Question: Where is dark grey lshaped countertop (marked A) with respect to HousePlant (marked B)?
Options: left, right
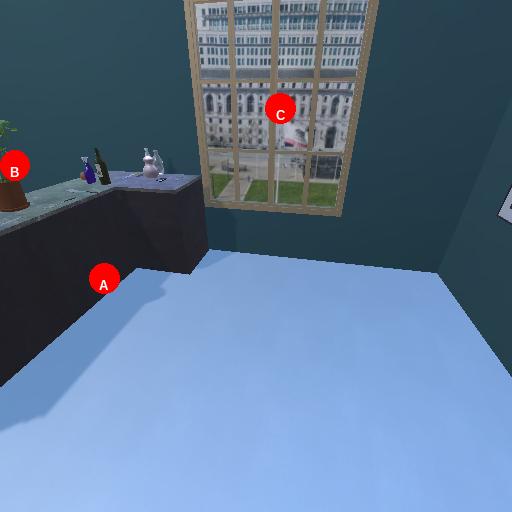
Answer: left